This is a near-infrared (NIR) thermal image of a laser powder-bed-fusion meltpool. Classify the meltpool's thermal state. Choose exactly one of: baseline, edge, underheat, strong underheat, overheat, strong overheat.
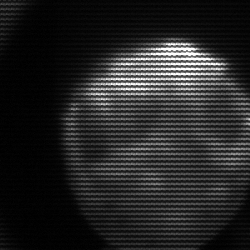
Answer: edge